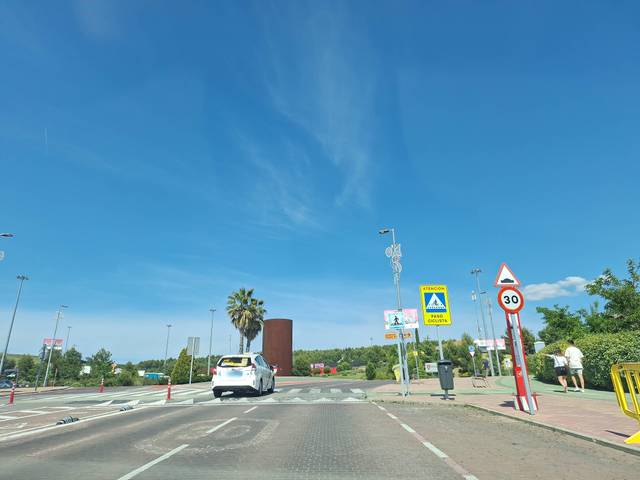
Region: Spain
Coordinates: 40.344, -3.517